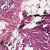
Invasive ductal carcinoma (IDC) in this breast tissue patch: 0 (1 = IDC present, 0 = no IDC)